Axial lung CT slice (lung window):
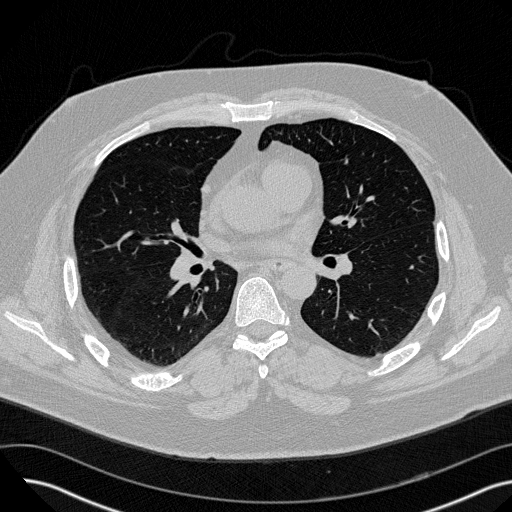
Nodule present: no